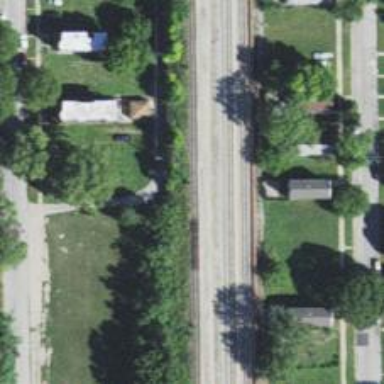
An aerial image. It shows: Disused railway siding.